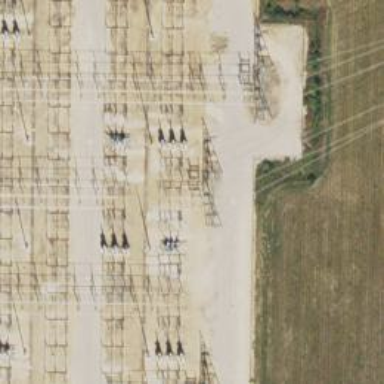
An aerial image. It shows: Switch used for power control.